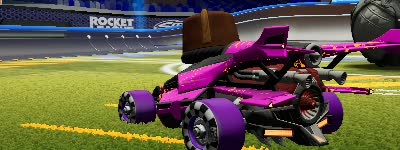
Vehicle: aftershock